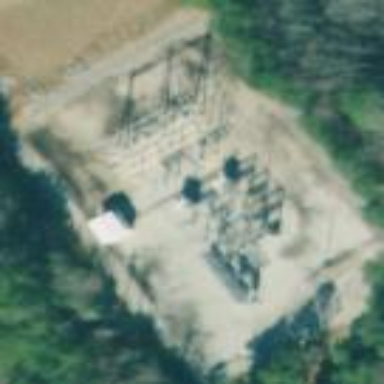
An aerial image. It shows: Distribution level power substation enclosed by fence.